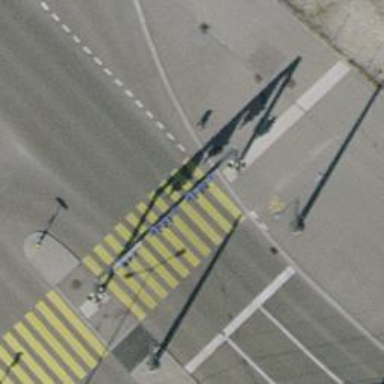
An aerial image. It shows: Zebra crossing with traffic signals. The crossing is marked by traffic lights.